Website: macys
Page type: delivery-shipping
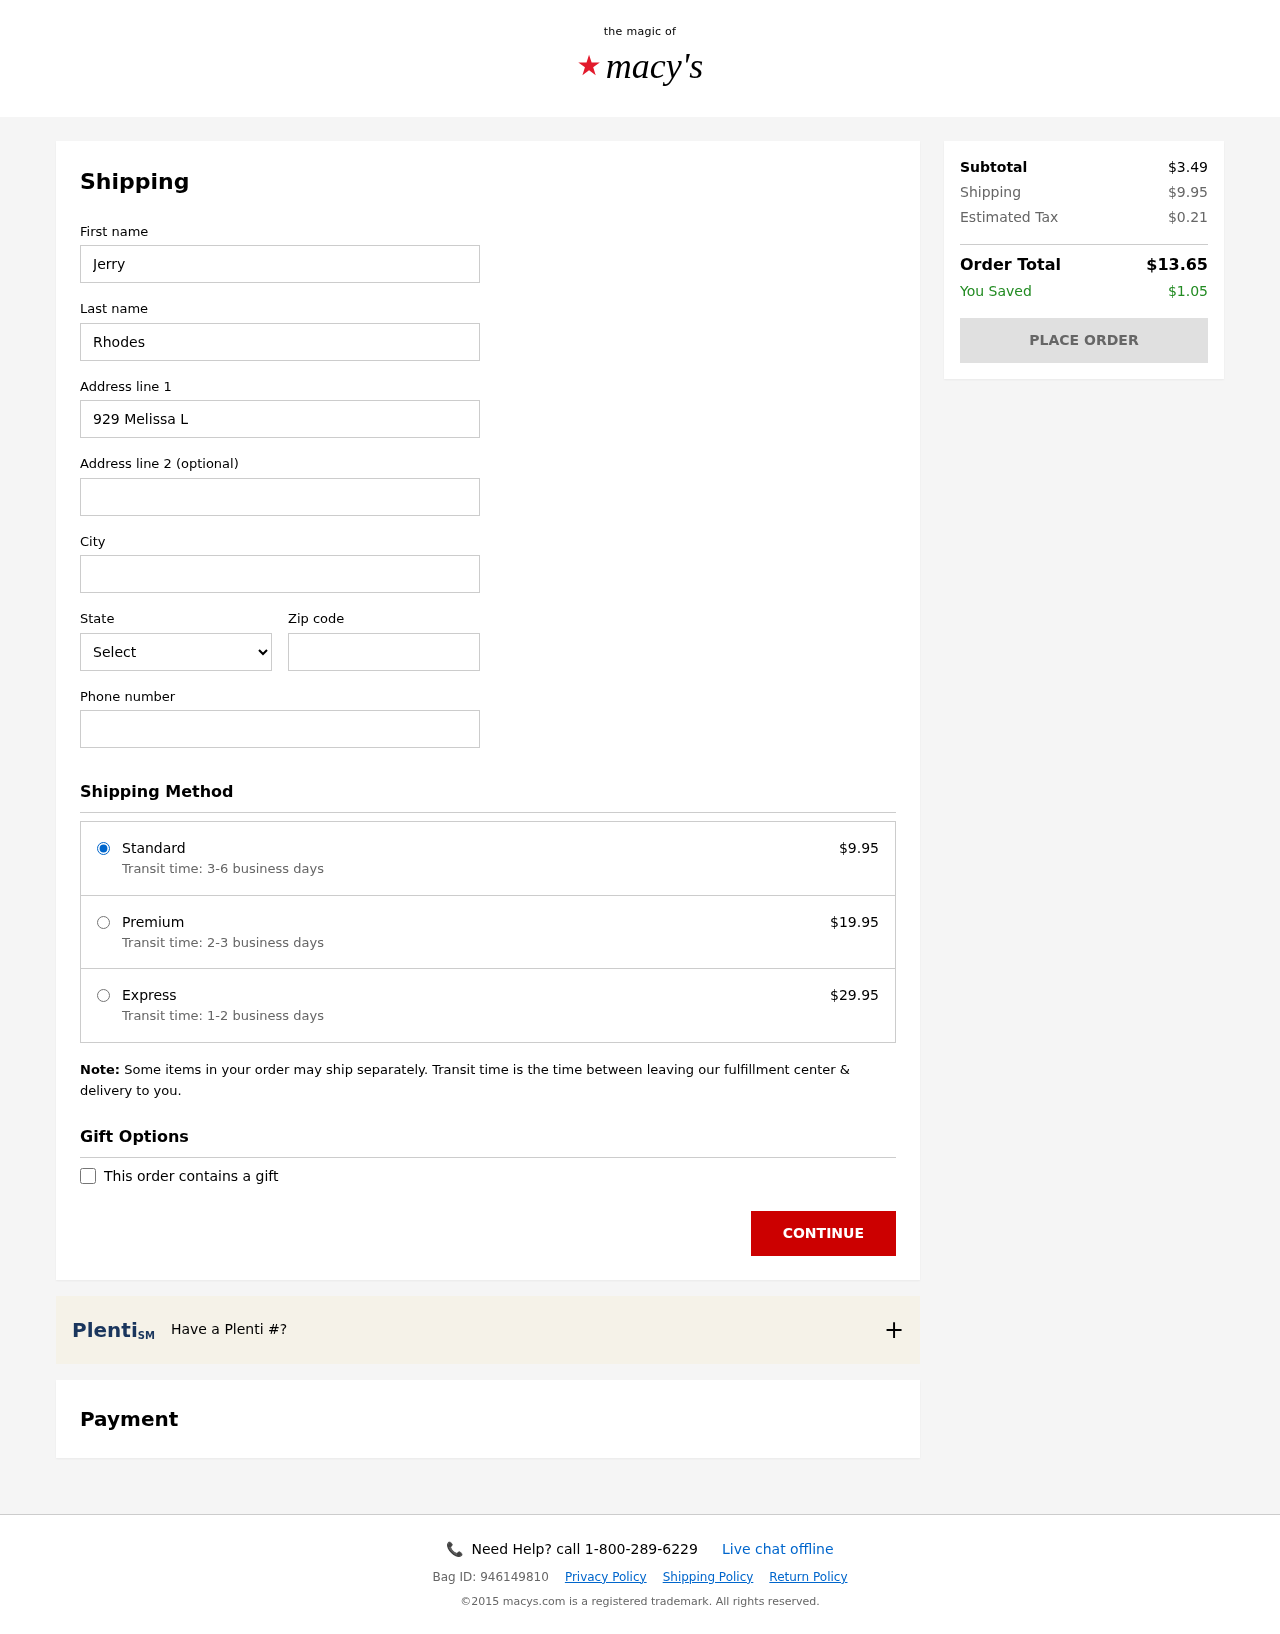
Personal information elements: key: PII_CITY
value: New Seanberg
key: PII_FIRSTNAME
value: Jerry
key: PII_LASTNAME
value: Rhodes
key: PII_PHONE
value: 7962554508
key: PII_POSTCODE
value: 52101
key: PII_STATE_ABBR
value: OK
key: PII_STREET
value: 929 Melissa Locks Apt. 662
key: PII_STREET2
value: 12928 Alan Extension Apt. 852
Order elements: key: ORDER_SHIPPING_COST
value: $9.95
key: ORDER_SHIPPING_PREMIUM
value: $19.95
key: ORDER_SHIPPING_EXPRESS
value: $29.95
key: ORDER_SUBTOTAL
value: $3.49
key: ORDER_TAX
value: $0.21
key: ORDER_TOTAL
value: $13.65
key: ORDER_SAVINGS
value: $1.05